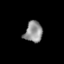
Tissue: lung
Cell type: T cells
Senescence score: 0.1966
Nuclear area (px): 368
Mean DAPI intensity: 143.658